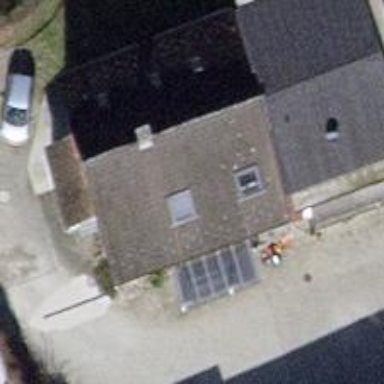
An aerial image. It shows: Furniture shop.